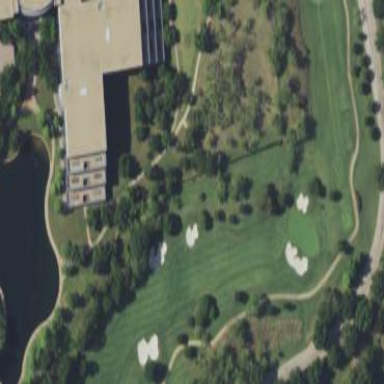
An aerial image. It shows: Grassy area designated as golf fairway.